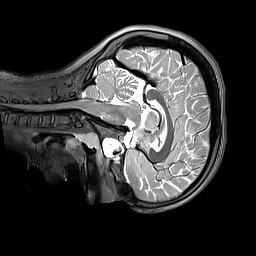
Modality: T2w
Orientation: sagittal
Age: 9
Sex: female
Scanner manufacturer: siemens
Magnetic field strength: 3 T
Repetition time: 3.2 s
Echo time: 0.408 s